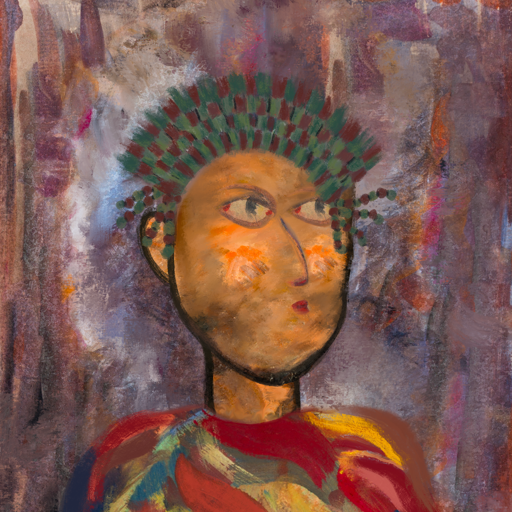
Background: Hypocrite, Head And Neck Side: Gypsy_Queen, Face Side: GypsyMother, Bust: Mother_And_Son_Son, Hair Side: Blank, Head Accessory: After_Raid_Crown, Second Necklace: Blank, Necklace: Blank, Baby: Blank